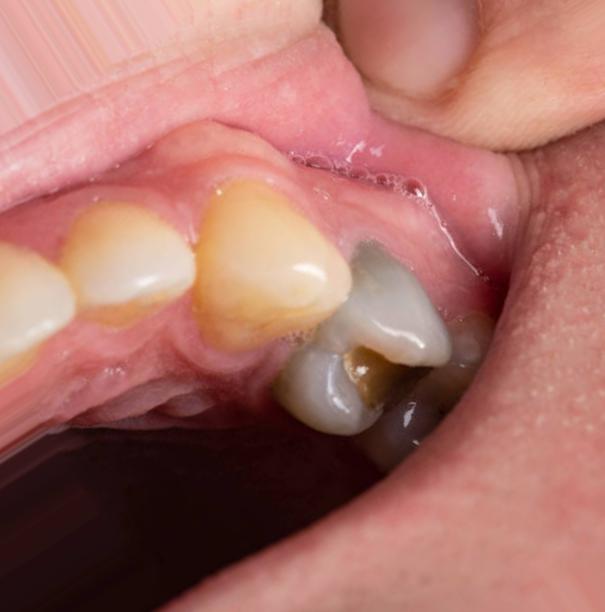
Condition: Caries